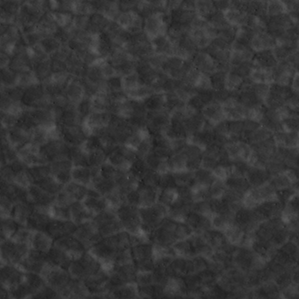
Label: non_frost